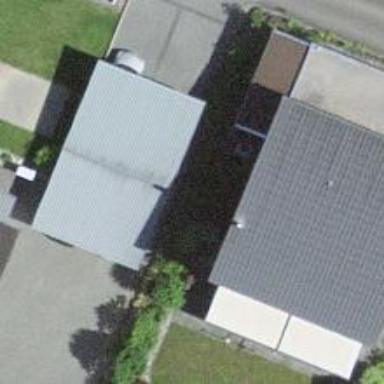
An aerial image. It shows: View of roof of building.